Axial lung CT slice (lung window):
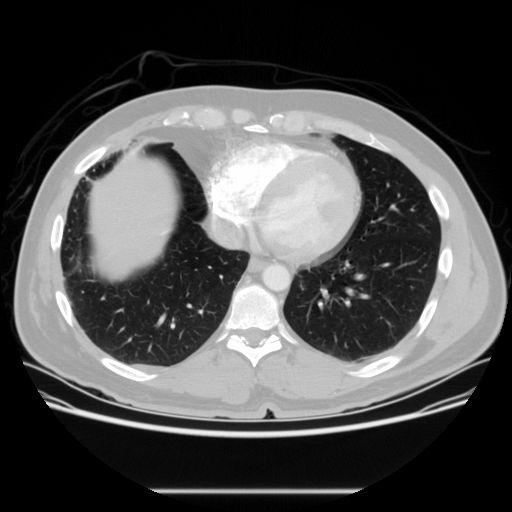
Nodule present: no